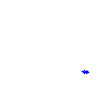
Particle: pion